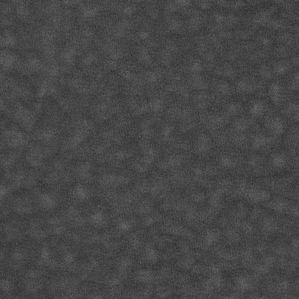
Label: frost